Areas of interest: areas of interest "Park Square"
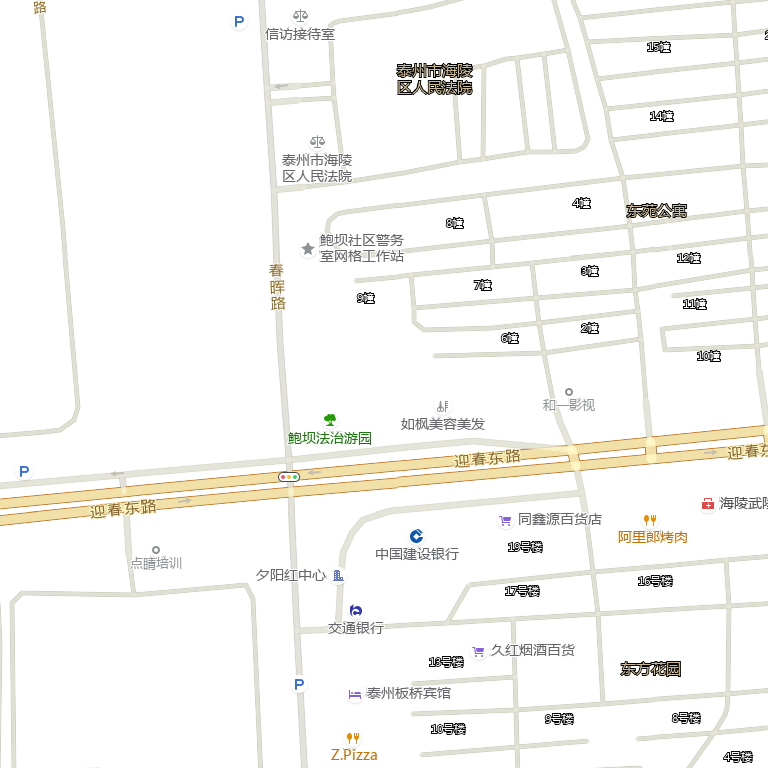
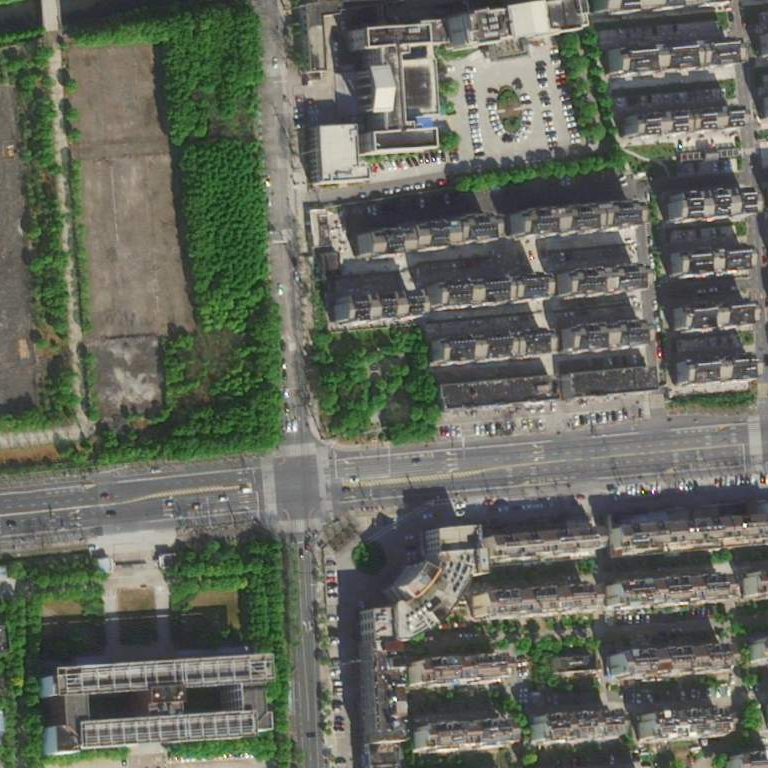